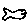
Label: fish